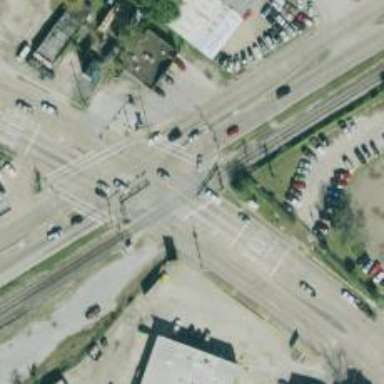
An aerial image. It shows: Level crossing with lights on the railway.